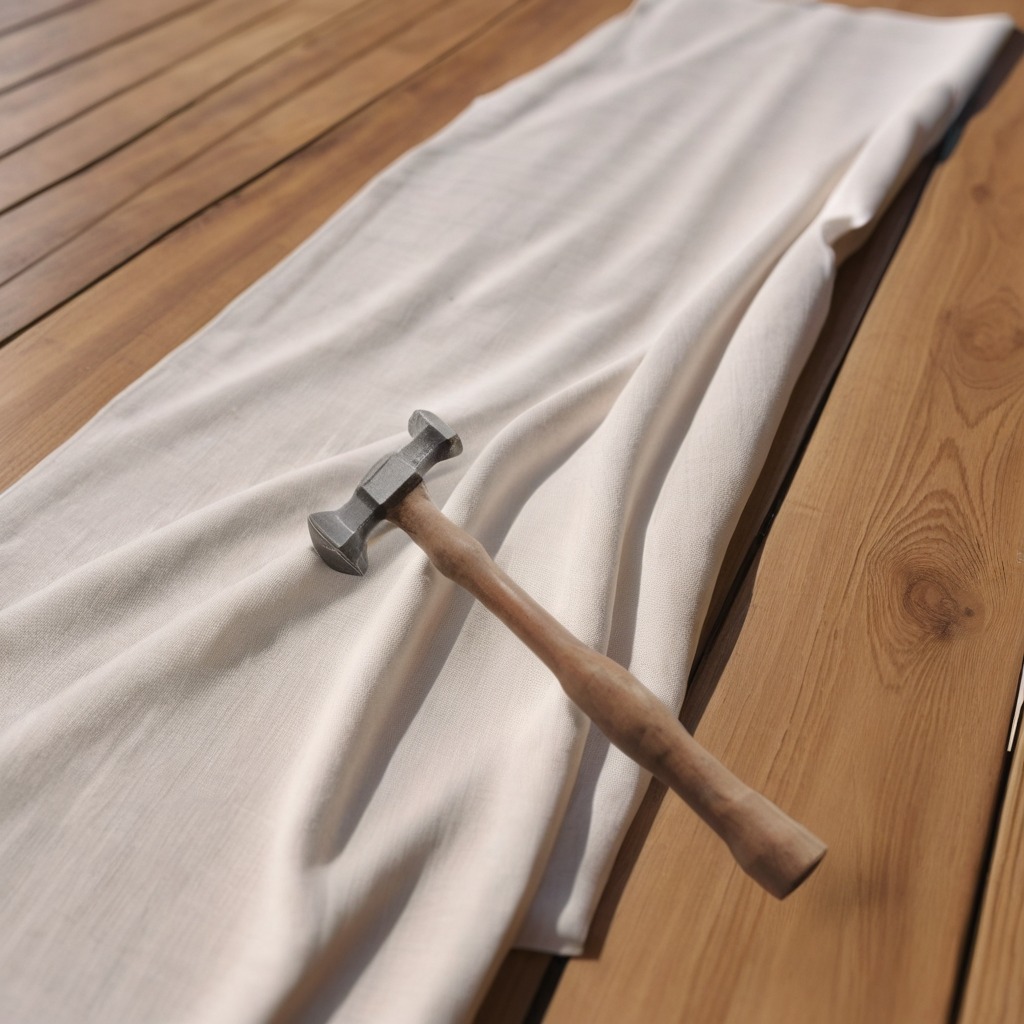
A hammer lies on the wooden table in the outdoor workshop during daytime bright natural light soft shadows worn but beneath the cloth.